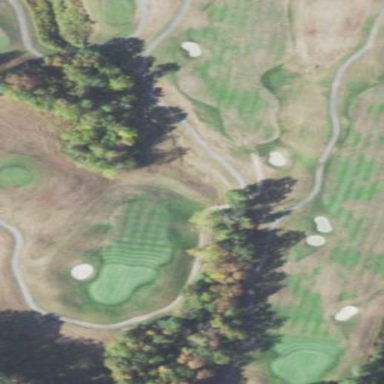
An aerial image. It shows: Area with grass used as rough in golf course.